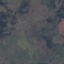
Label: HerbaceousVegetation